Interaction volume radius: 5 \u00c5
Interaction volume height: 20 \u00c5
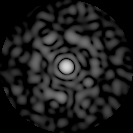
Disorder parameter: 0.768